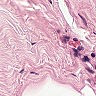
Metastatic tissue present: no